Question: I'm using <URL> and the library, and I got style issue :  normally the error should be under the selectlist.
my JS code :
'''
errorElement: 'p',
errorClass: 'help-block',
errorPlacement: function(error, element) {
if(element.parent('.form-group').length) {
error.insertAfter(element.parent());
} else {
error.insertAfter(element);
}
},
highlight: function(element) {
$(element).closest(".form-group").addClass("has-error").removeClass("has-success");
$(element).parent().find('.form-control-feedback').removeClass('glyphicon-ok').addClass('glyphicon-remove');
},
unhighlight: function(element) {
$(element).closest(".form-group").removeClass("has-error").addClass("has-success");
$(element).parent().find('.form-control-feedback').removeClass('glyphicon-remove').addClass('glyphicon-ok');
},
'''
HTML code :
'''
<div class="form-group has-feedback">
<label for="brands" class="col-sm-2">Brand :</label>
<div class="col-sm-9">
{!! Form::select('brands', $brandsArray, 'default' , ['class' => 'form-control combobox', 'id'=>'brands']) !!}
</div>
<div class="col-sm-1">
<!-- <a href="#" title="Add new brand" data-toggle="modal" data-target="#brandModal"><i class="fa fa-plus"></i></a> -->
<button type="button" class="btn btn-xs" title="Add new brand" id="addBrandLogo"><i class="fa fa-plus"></i></button>
</div>
</div>
'''
HTML code whith error :
'''
<div class="col-sm-9">
<select name="brands" id="brands" class="form-control combobox select2-hidden-accessible" tabindex="-1" aria-hidden="true" aria-required="true" aria-describedby="brands-error" aria-invalid="true"><option selected="selected" value="">...</select>
<p id="brands-error" class="help-block">Please enter brand name</p>
<span class="select2 select2-container select2-container--default" dir="ltr" style="width: 497px;"><span class="selection">...</span></span>
</div>
'''
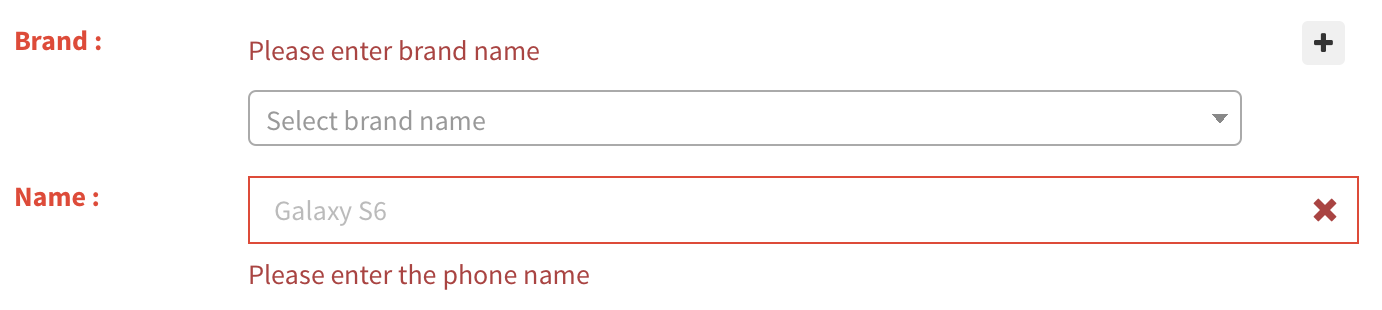
Answer: This is my code to solve the issue :
'''
errorPlacement: function(error, element) {
if(element.parent('.form-group').length) {
error.insertAfter(element.parent());
} else {
//check if the element name is the select2 input
if (element.attr('name') == "brands")
//instead of insetring after the element directly
// insert the error after the next tag of element, after the select2 span.
error.insertAfter(element.next());
else
error.insertAfter(element);
}
},
'''